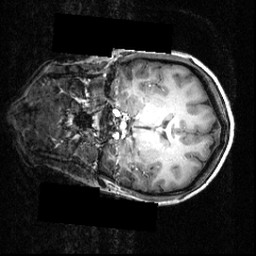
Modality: T1w
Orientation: coronal
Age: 20
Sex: female
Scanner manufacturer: siemens
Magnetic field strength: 3.951 T
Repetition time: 1.5 s
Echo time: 0.00335 s